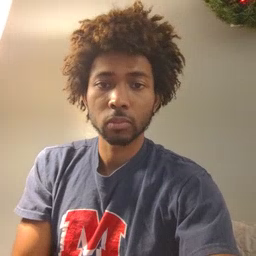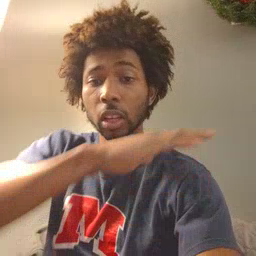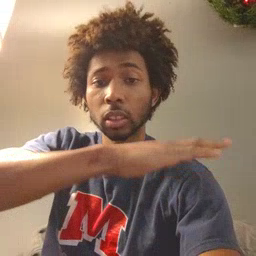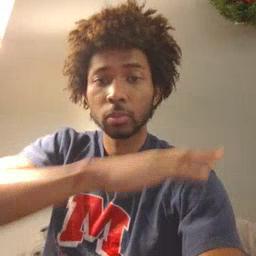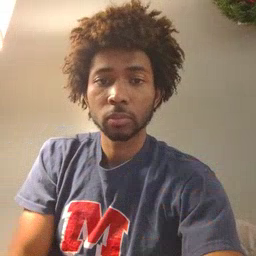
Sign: table